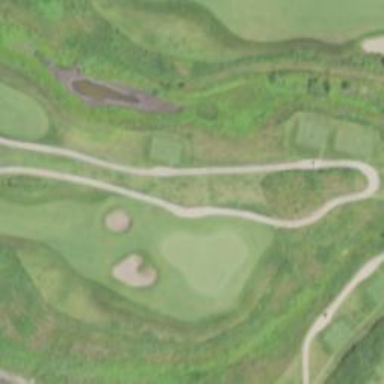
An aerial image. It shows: Well-maintained footway resembling grade1 track. It is path in golf course.